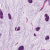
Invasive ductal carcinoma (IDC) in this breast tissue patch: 1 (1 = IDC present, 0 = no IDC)